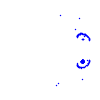
Particle: electron